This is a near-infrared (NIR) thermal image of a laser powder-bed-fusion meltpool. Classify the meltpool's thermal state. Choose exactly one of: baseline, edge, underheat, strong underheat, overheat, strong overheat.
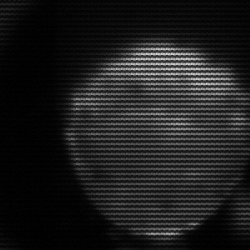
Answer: edge